Interaction volume radius: 5 \u00c5
Interaction volume height: 10 \u00c5
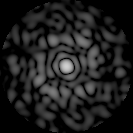
Disorder parameter: 0.8223